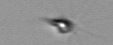
Label: Calciopappus